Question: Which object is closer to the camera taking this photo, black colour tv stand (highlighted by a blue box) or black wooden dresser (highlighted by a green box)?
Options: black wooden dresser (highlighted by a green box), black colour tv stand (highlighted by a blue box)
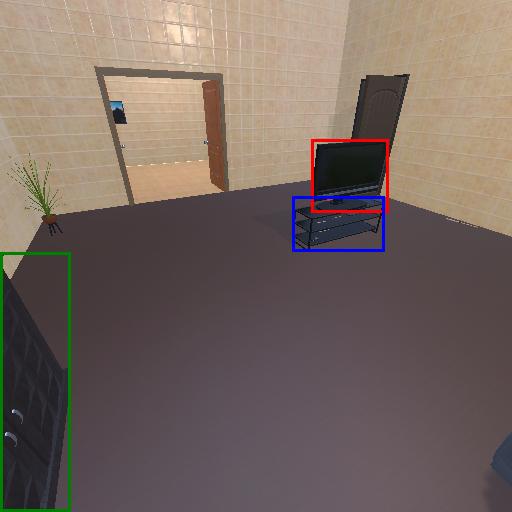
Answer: black wooden dresser (highlighted by a green box)